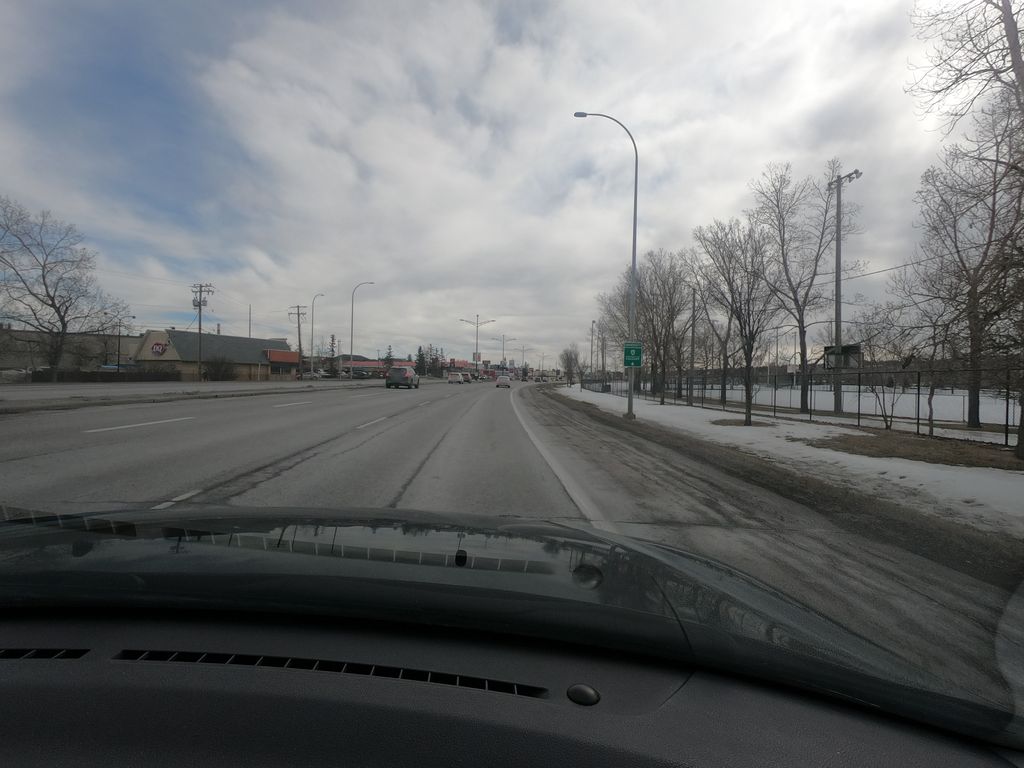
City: calgary